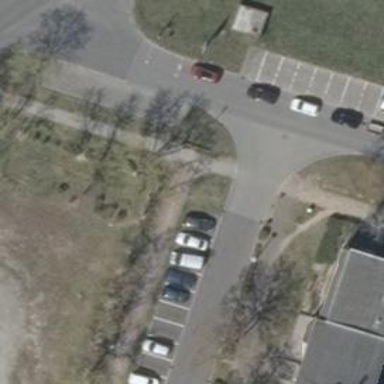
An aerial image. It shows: Perpendicular parking lane on residential road.